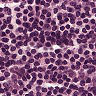
Metastatic tissue present: no